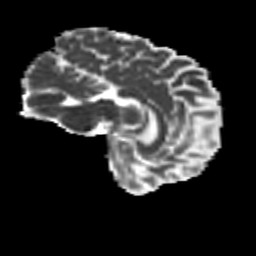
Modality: MD
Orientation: sagittal
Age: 25
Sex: male
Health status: healthy
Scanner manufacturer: siemens
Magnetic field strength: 3 T
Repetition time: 8.6 s
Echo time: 0.095 s